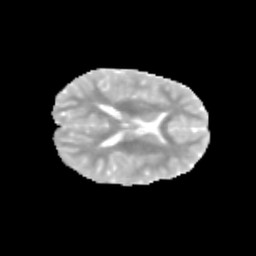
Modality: MD
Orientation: axial
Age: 9
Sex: female
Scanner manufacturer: siemens
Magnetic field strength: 3 T
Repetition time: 3.8 s
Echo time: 0.07 s